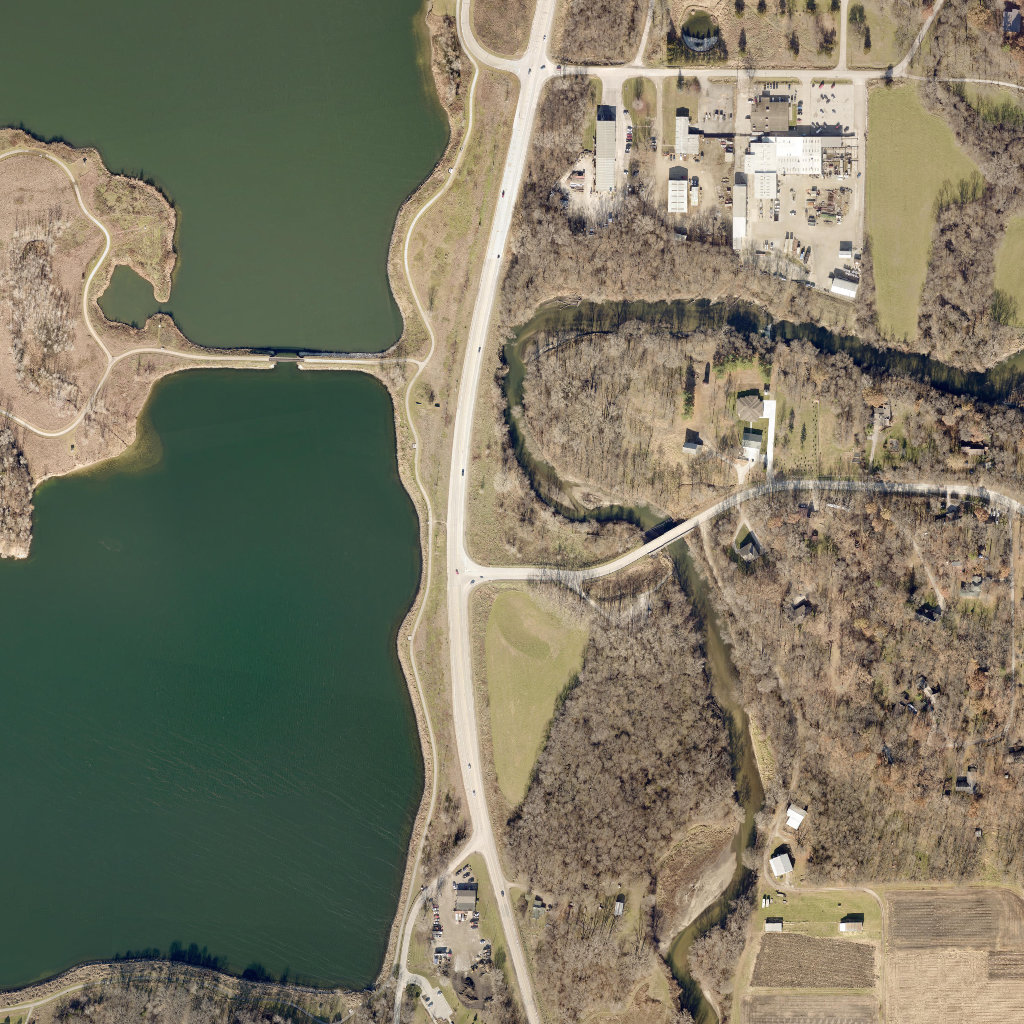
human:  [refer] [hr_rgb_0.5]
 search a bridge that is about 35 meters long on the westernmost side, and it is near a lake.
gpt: <box>[[26, 34, 29, 35, 0]]</box>

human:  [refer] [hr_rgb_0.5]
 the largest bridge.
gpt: <box>[[62, 50, 67, 54, 0]]</box>

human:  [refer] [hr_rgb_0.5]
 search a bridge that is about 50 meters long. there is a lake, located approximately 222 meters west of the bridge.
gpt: <box>[[62, 50, 67, 54, 0]]</box>